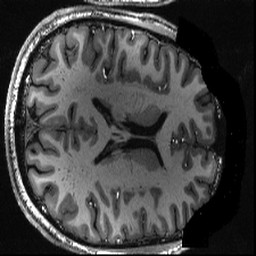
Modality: T1w
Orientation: axial
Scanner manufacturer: siemens
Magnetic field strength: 6.98 T
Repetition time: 2.6 s
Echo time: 0.00343 s